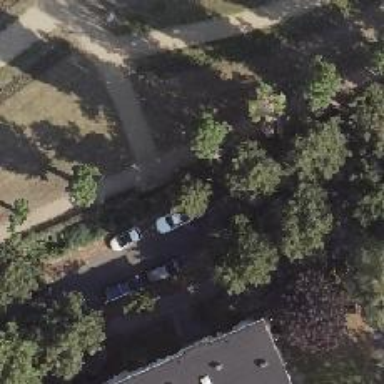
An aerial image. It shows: Avenue lined with broadleaved deciduous trees.